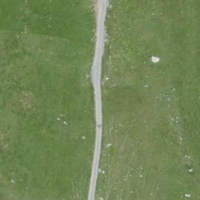
EUNIS habitat code: 26
Species observed at this site:
Dryas octopetala